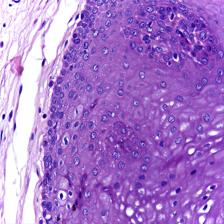
Diagnosis: Normal